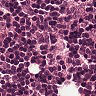
Metastatic tissue present: no